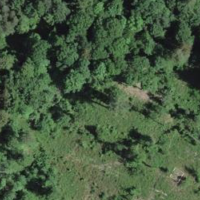
EUNIS habitat code: 41
Species observed at this site:
Hypericum humifusum